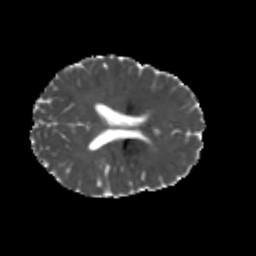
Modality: MD
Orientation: axial
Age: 24
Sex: male
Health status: healthy
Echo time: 0.074 s